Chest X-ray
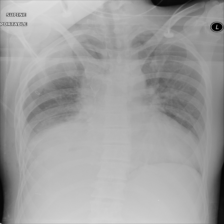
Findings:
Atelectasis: negative
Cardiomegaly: negative
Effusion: negative
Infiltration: negative
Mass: negative
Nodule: negative
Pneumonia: negative
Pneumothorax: positive
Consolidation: negative
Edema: negative
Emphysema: negative
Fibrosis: negative
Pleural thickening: negative
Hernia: negative